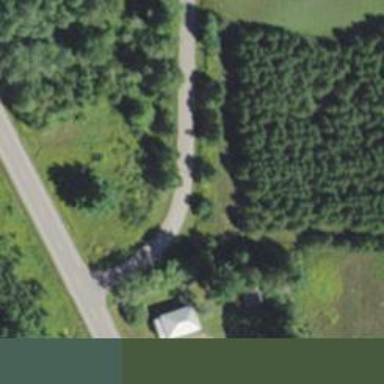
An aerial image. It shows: Unclassified road.